Chest X-ray:
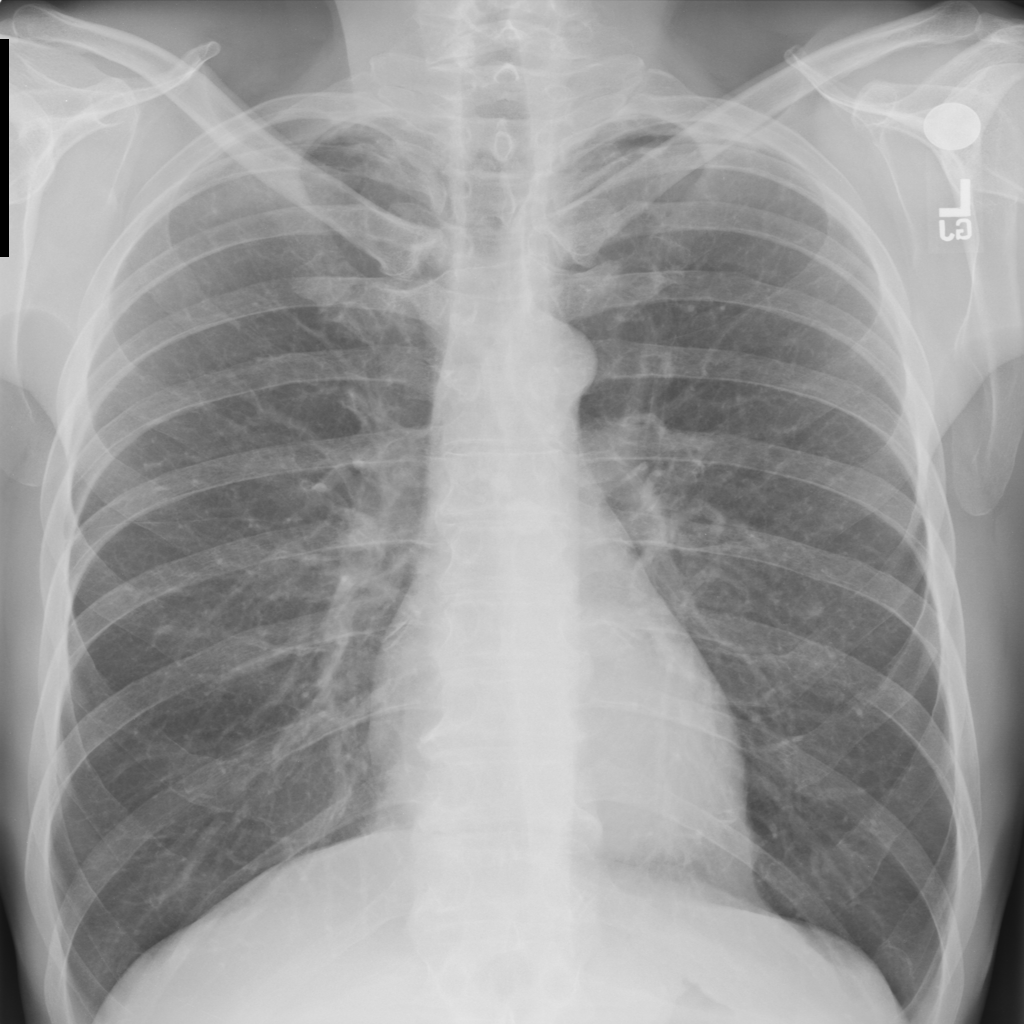
No abnormal finding: yes